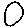
Label: circle